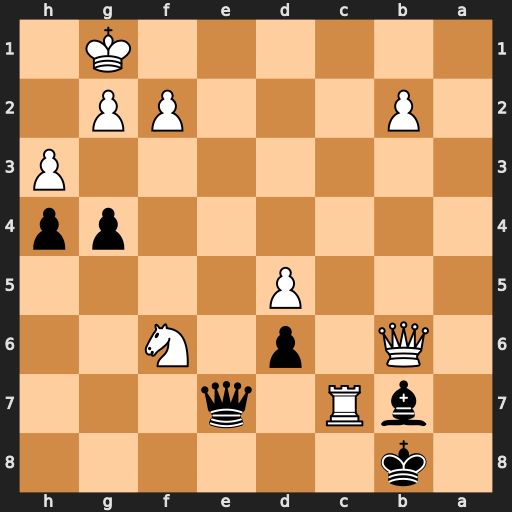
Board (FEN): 1k6/1bR1q3/1Q1p1N2/3P4/6pp/7P/1P3PP1/6K1
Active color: b
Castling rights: -
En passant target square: -
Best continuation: Qe1+ Kh2 g3+ fxg3 hxg3#